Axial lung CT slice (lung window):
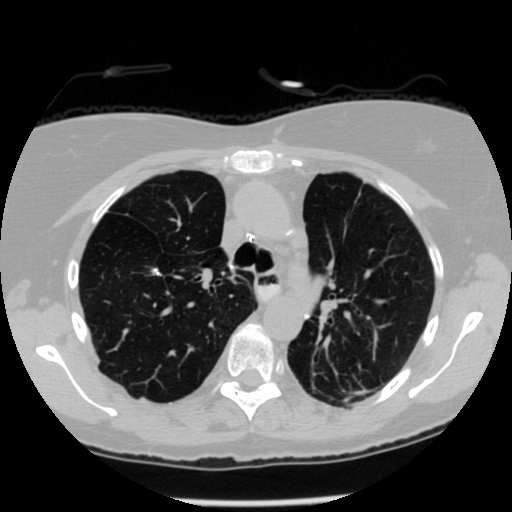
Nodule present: yes
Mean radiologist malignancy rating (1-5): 1.333